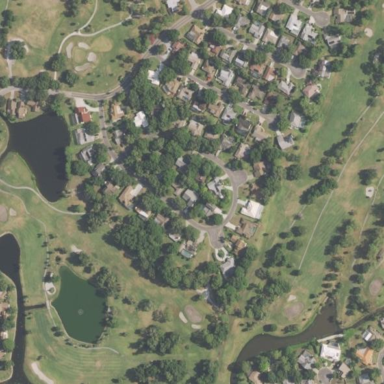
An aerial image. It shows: Golf course surrounded by greenery.